Brain MRI, t2w sequence, axial 2D slice.
Patient: age 24, sex F, weight 95 kg, height 1.95 m
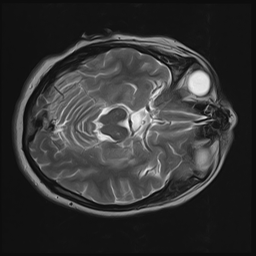